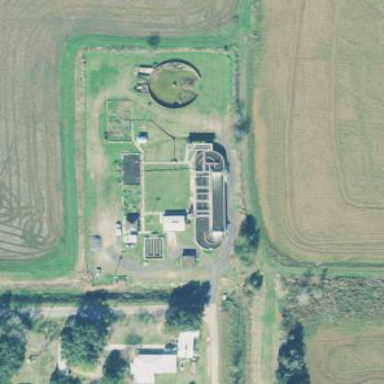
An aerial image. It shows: Wastewater plant.